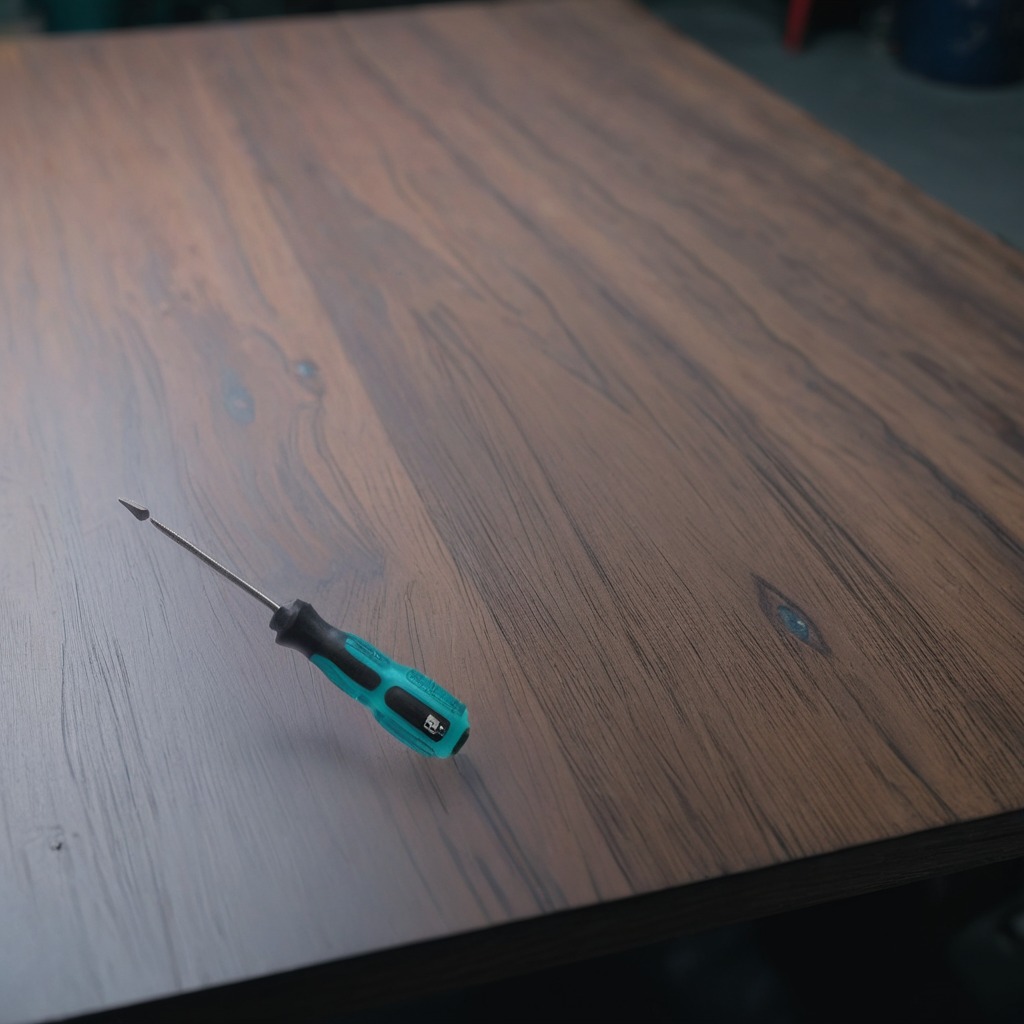
A screwdriver is lying on a table.